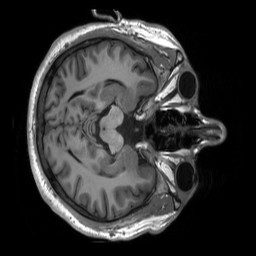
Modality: T1w
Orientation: axial
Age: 31
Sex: male
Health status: healthy
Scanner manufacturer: siemens
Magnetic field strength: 3 T
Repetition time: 2.53 s
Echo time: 0.00219 s